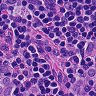
Metastatic tissue present: yes